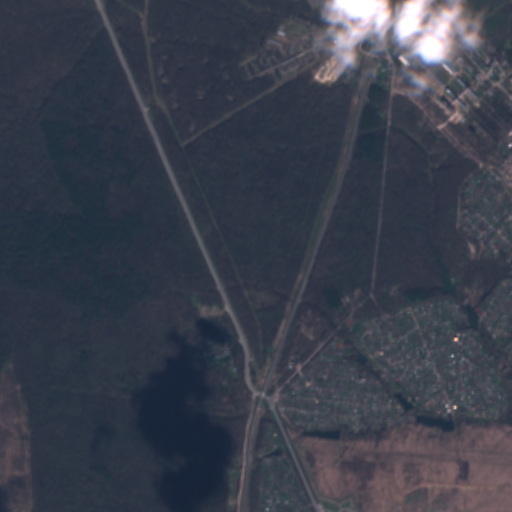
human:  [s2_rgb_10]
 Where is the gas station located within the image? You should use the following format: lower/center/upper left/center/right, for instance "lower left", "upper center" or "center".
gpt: The gas station is located in the lower center of the image.
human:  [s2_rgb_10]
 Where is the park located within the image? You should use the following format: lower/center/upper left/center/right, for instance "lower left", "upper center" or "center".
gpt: The park is located in the lower right of the image.
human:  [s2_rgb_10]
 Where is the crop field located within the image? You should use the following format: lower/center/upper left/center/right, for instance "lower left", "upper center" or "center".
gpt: There is no crop field in the image.